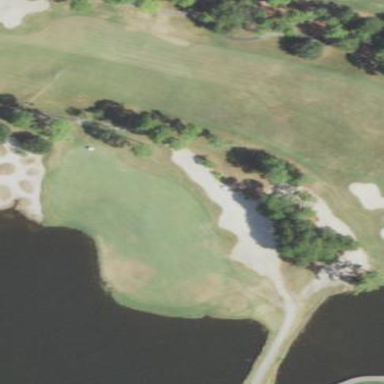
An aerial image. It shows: Sand bunker on golf course.